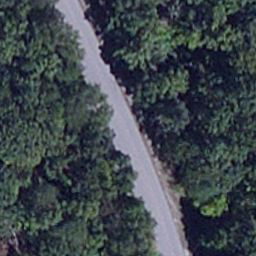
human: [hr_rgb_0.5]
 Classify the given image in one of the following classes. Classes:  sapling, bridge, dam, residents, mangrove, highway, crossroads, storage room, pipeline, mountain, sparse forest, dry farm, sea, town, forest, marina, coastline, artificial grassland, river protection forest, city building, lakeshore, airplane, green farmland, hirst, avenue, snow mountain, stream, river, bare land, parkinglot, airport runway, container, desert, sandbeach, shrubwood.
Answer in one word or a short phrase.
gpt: avenue